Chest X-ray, AP view. Patient: 27 years old, sex F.
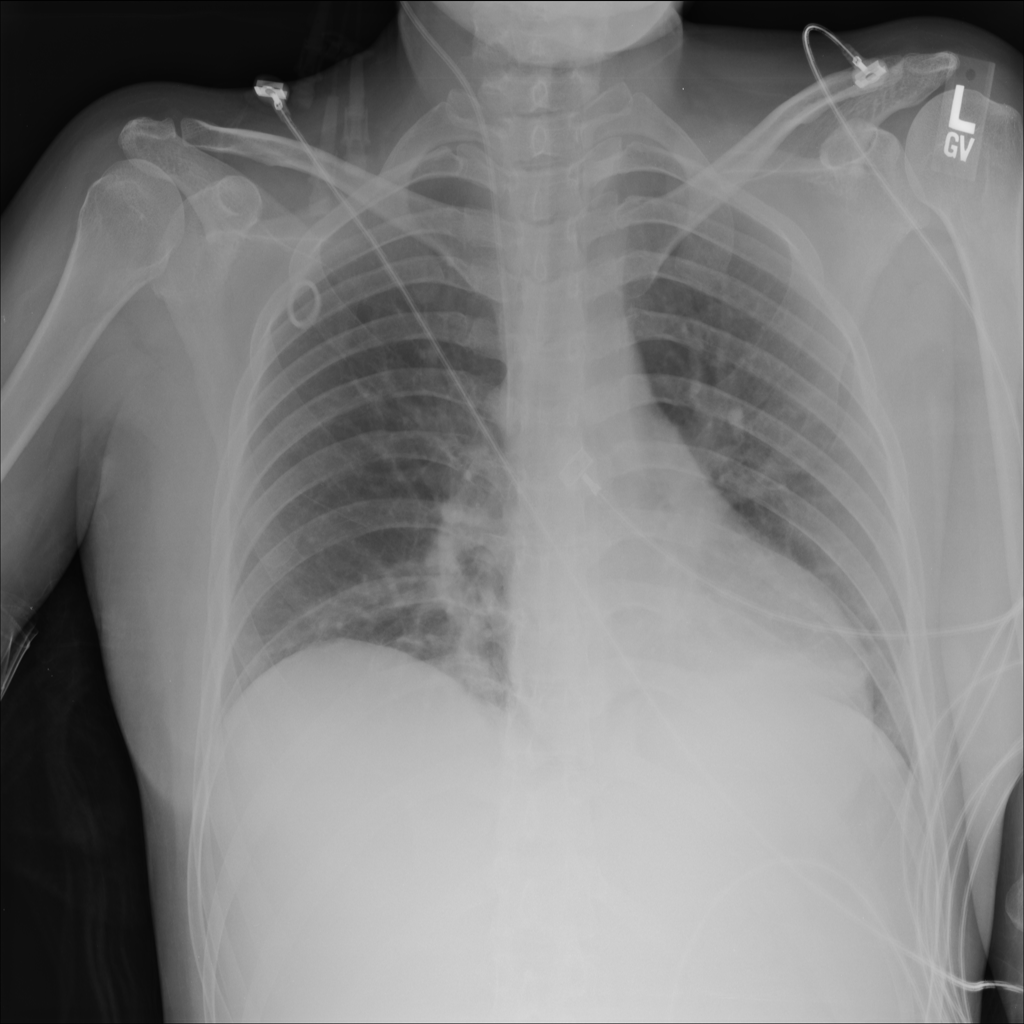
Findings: No Finding